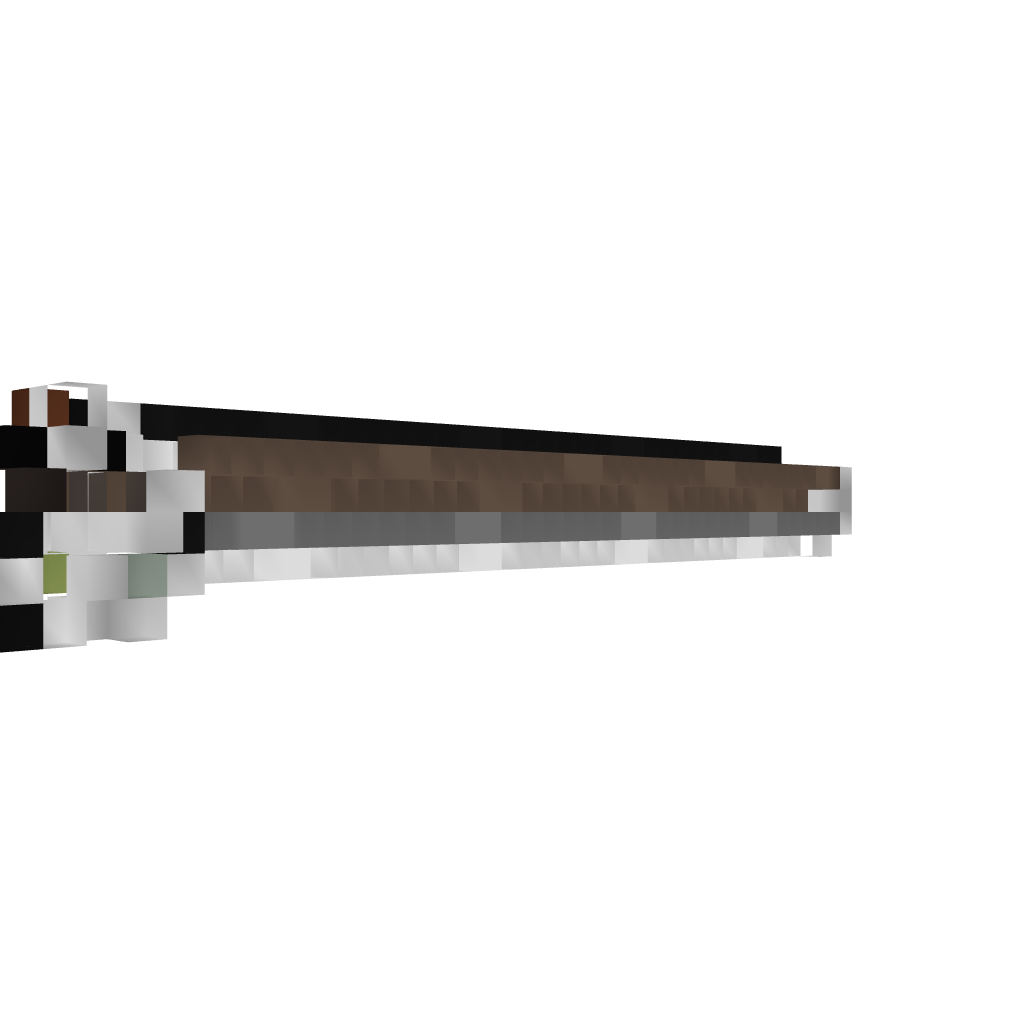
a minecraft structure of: Automatic Boiler